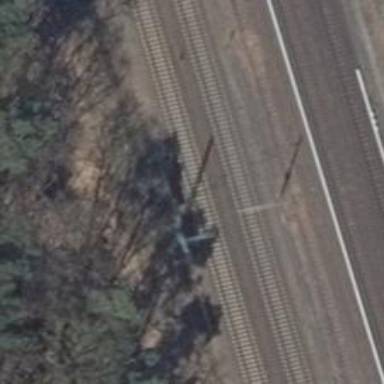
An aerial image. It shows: Milestone along the railway with catenary mast.